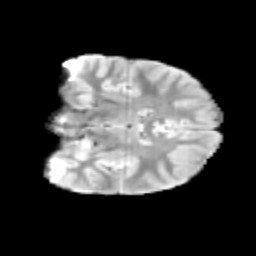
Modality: T2w
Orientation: coronal
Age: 9
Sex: male
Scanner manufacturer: siemens
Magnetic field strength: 3 T
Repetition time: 3.8 s
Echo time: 0.07 s